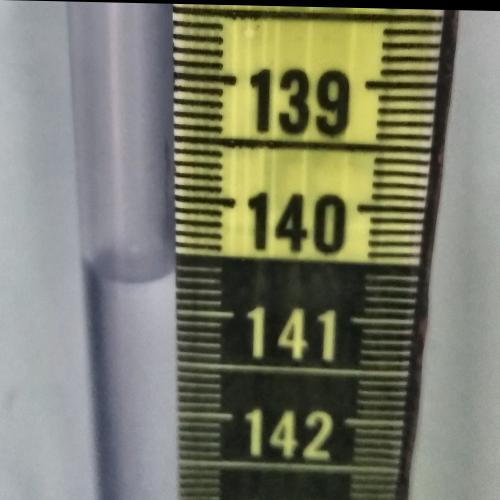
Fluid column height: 140.7 cm